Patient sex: M
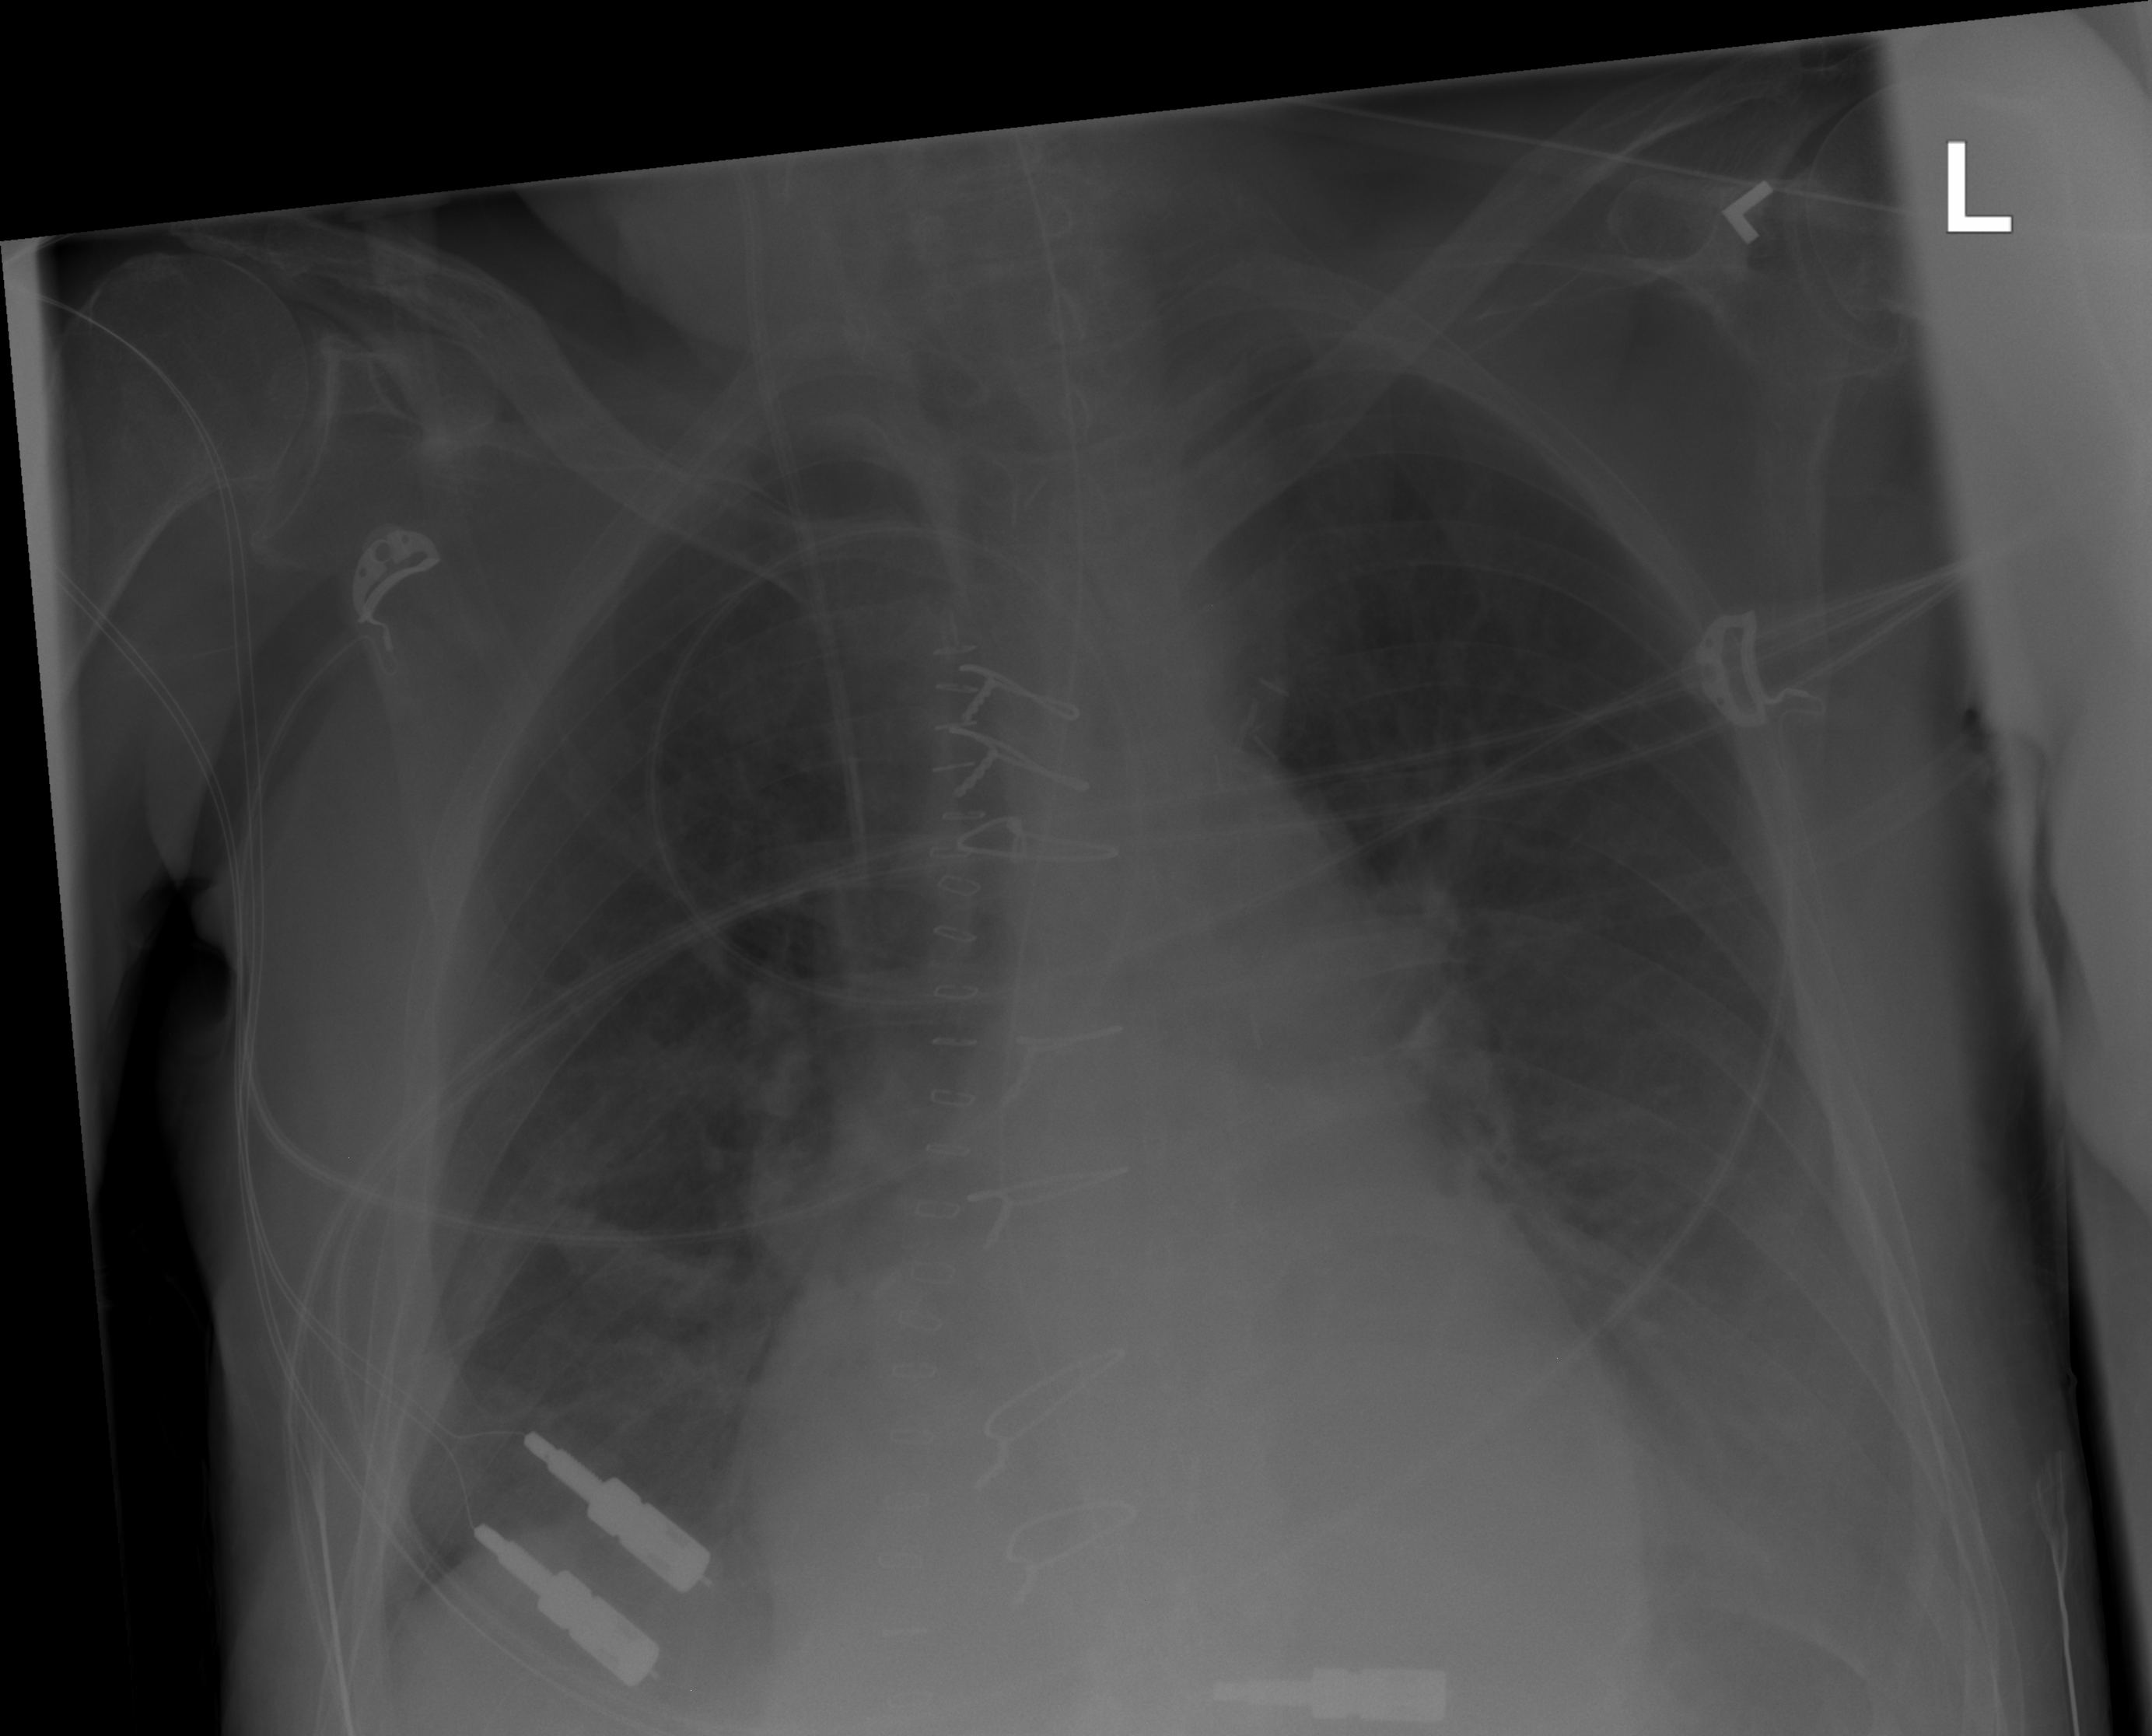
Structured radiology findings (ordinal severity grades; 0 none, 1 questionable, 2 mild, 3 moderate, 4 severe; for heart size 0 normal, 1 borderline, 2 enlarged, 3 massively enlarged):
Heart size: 2
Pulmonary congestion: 2
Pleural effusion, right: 2
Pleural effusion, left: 2
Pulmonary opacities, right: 0
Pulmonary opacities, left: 0
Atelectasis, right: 2
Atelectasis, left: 2